Field crop: tomato
Growth stage: 1
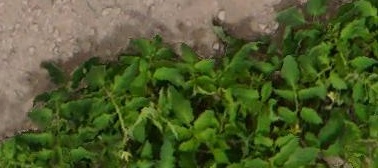
Species: tomato